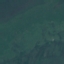
Label: Pasture